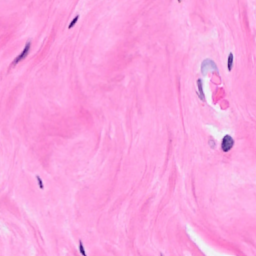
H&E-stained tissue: Breast